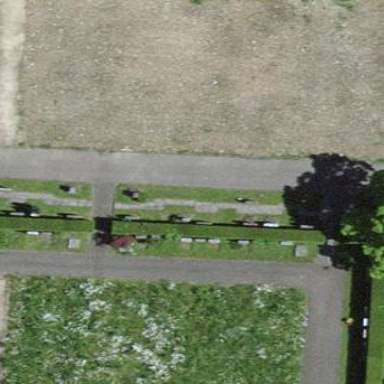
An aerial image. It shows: Grave yard.